Question: I've downloaded hadoop from Yahoo tutorial, started linux VM with hadoop and in eclipse created new DFS location (entered IP of my VM, Map/Reduce master port 9001, DFS port 9000.
But in the node I got the error "Error:null."

What I'm doing wrong?
I'm using Eclipse Europe 3.3.1 and Hadoop 0.18.0.
Thanks for helping.
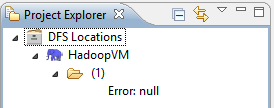
Answer: I've configured properly eclipse when had installed it in my VM where hadoop was. But due to I refused to use it, because seems to me that using this plugin doesn't have any good benefits.